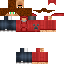
A male human skin with medium skin, wearing brown long hair dressed in a red hoodie and red pants, featuring a closed mouth.